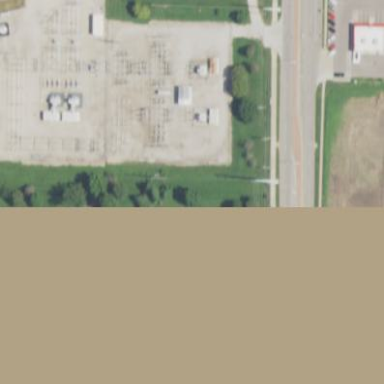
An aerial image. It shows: Distribution-level power substation.